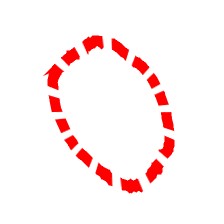
Shape: circle